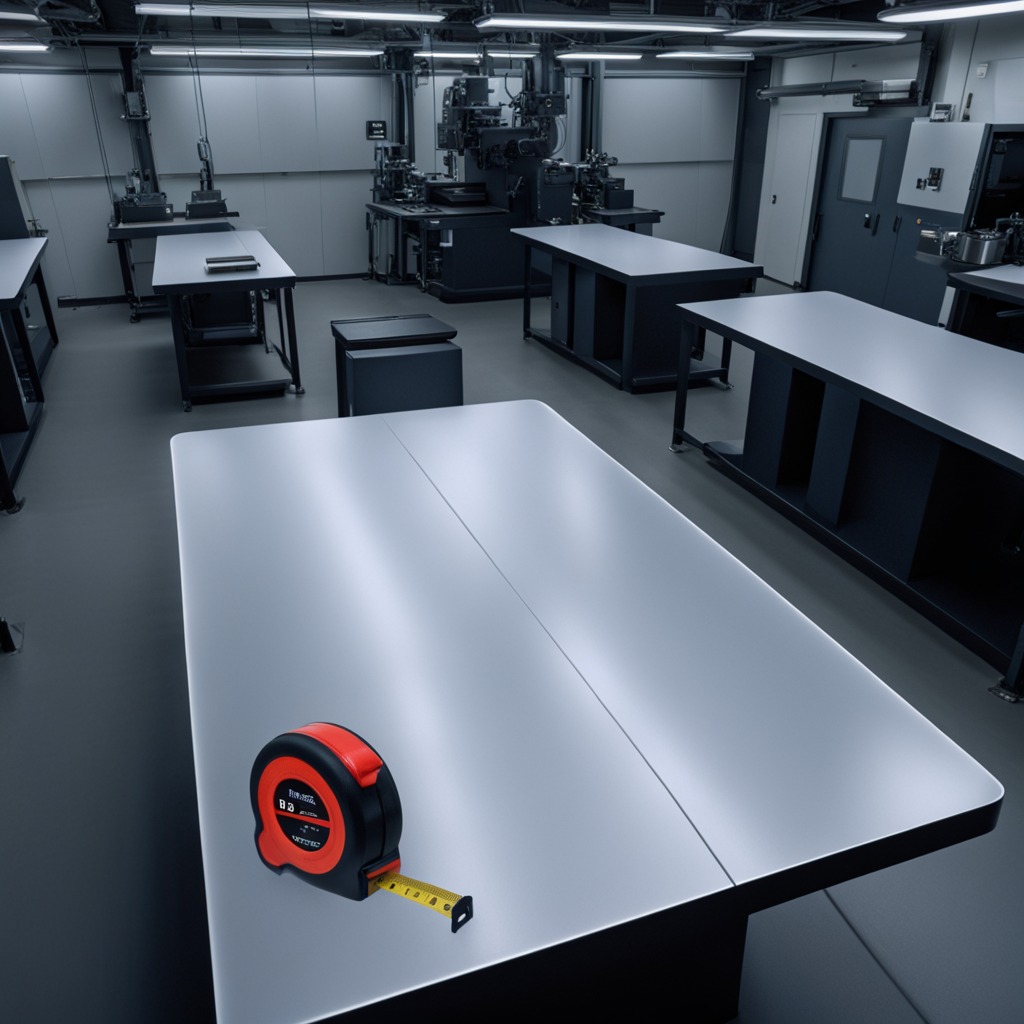
A measuring tape is lying on the clean empty table in the basement in the evening.